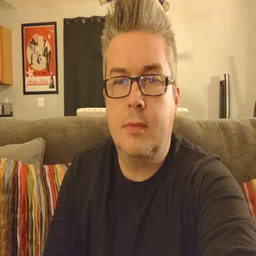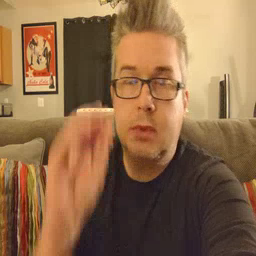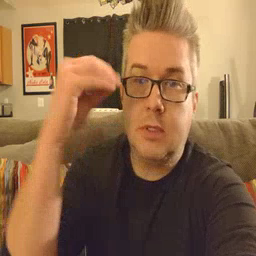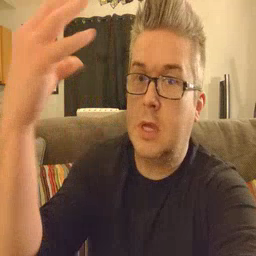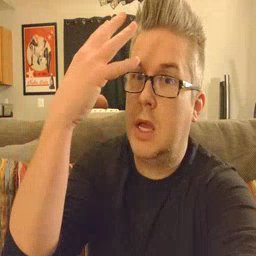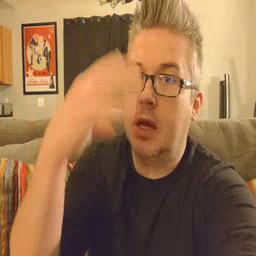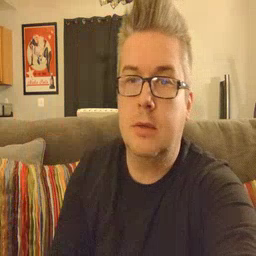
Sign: sun